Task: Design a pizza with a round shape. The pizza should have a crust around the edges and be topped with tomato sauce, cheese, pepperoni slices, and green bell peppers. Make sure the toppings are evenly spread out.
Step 357:
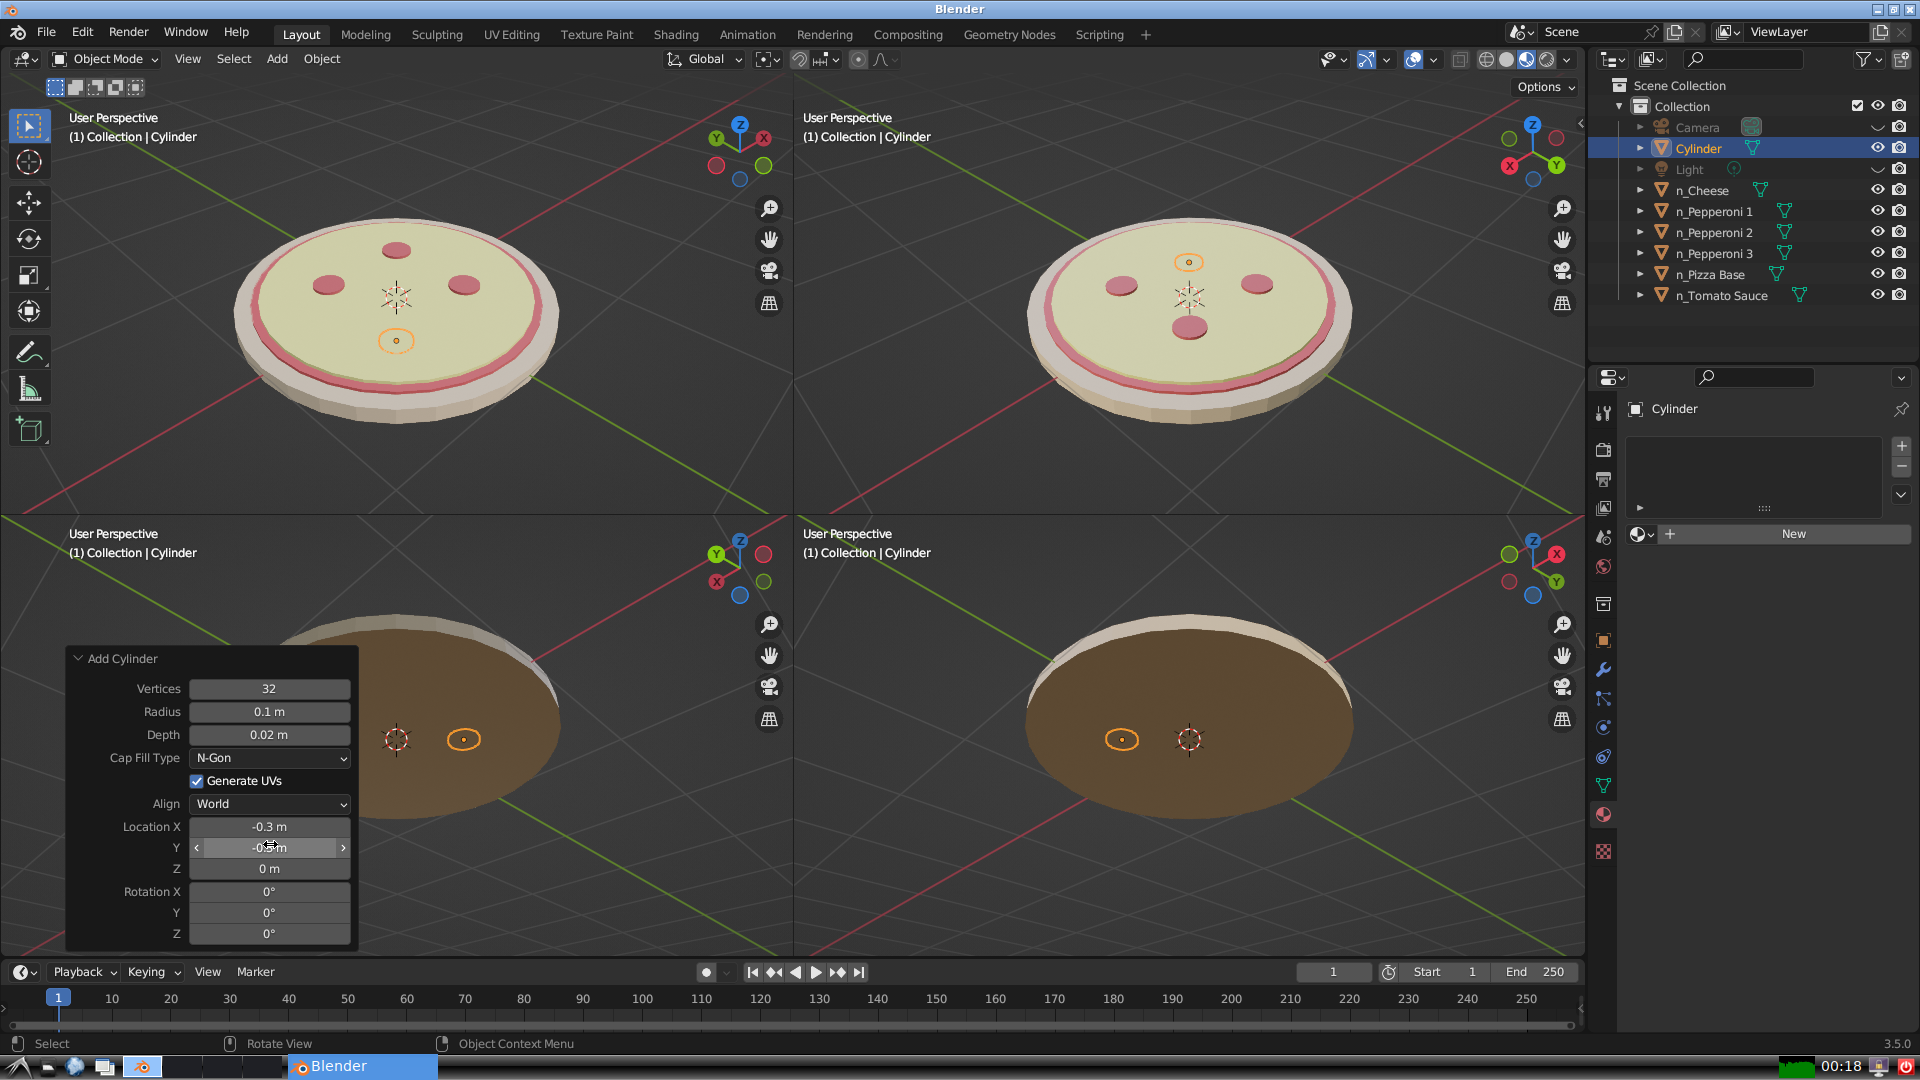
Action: {"mouse_move": [270, 868]}